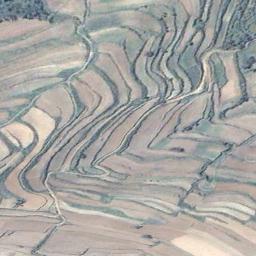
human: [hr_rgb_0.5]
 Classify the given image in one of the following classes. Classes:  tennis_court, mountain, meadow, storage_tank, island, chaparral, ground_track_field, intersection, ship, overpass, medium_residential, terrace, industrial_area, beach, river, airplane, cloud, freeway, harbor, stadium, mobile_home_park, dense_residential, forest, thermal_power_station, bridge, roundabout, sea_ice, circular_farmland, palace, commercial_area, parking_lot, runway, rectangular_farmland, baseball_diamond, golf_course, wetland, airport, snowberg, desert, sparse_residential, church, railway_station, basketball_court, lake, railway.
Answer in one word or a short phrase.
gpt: terrace